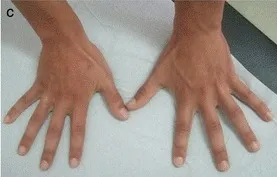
Phenotypic characteristics of the patient at 14 years of age. Bilateral sandal gap of the first toes with large halluces.
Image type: medical_photograph (other_medical_photograph)